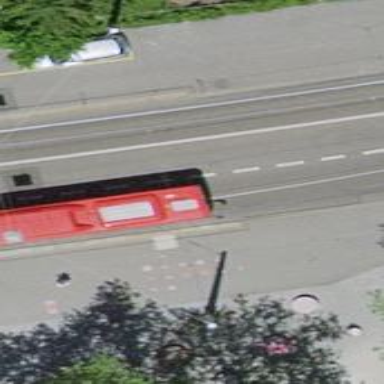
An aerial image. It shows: Tram stop with public transport connection.